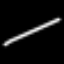
Label: line